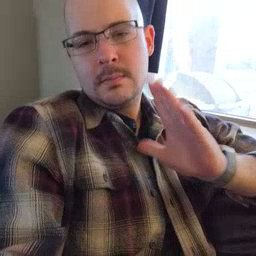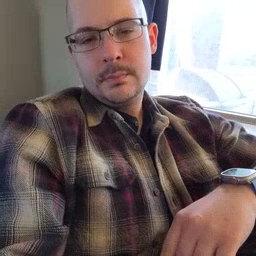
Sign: fine